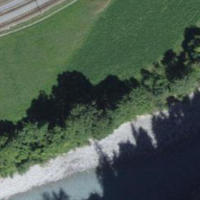
EUNIS habitat code: 23
Species observed at this site:
Graphosoma italicum